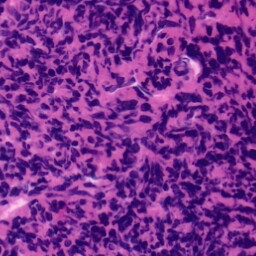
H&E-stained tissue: Tonsil